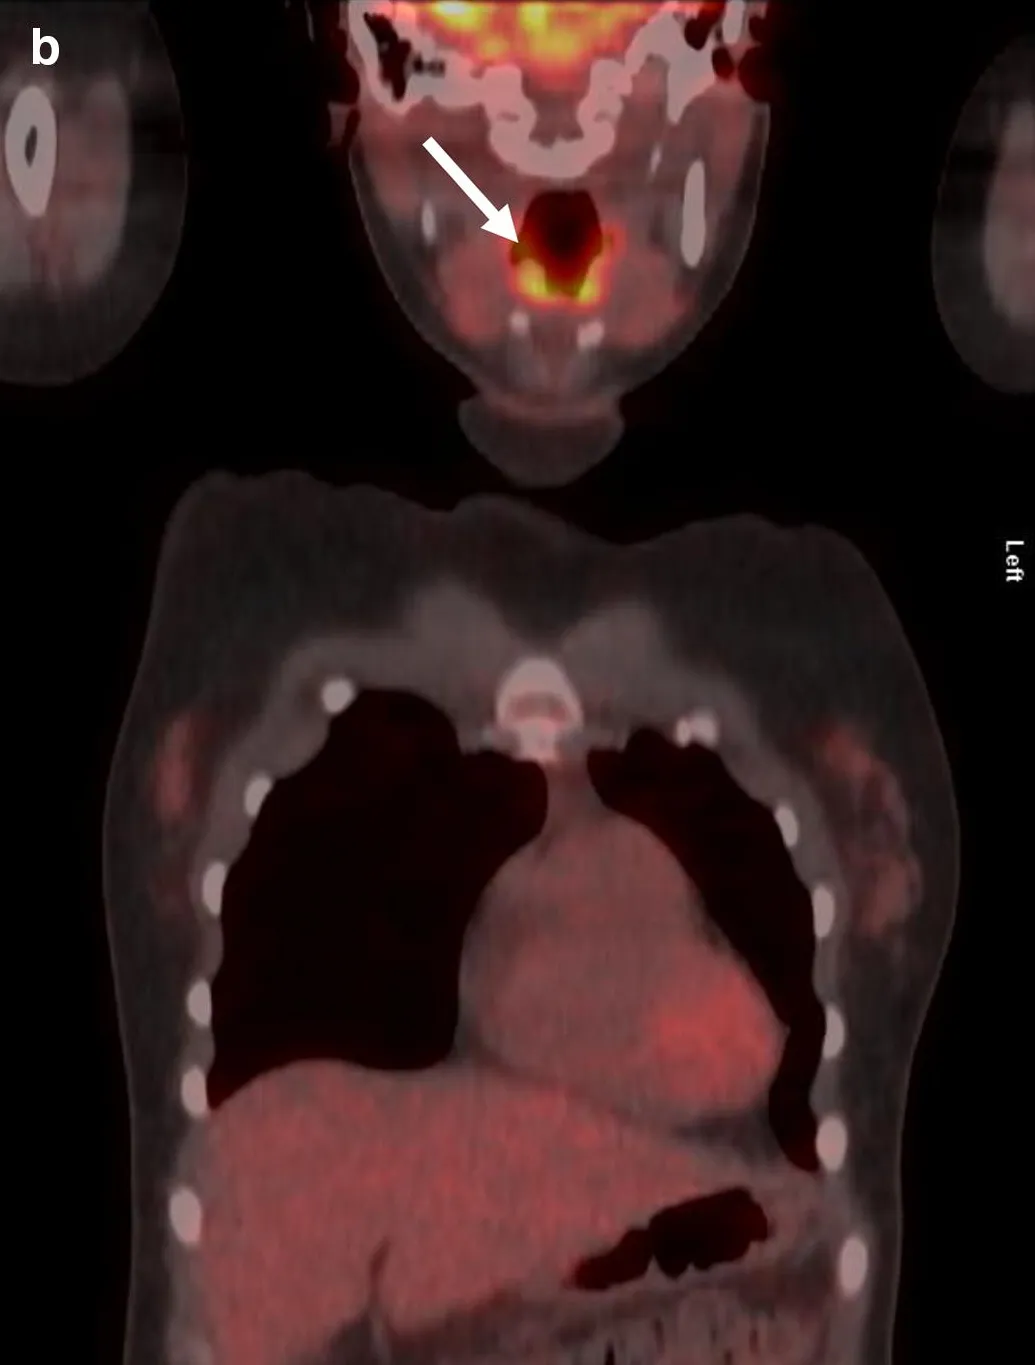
Positron emission tomography:computed tomography showed increased activity (arrows) in the lingual tonsil.
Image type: radiology (pet)